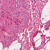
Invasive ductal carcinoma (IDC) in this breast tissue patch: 0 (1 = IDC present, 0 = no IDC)